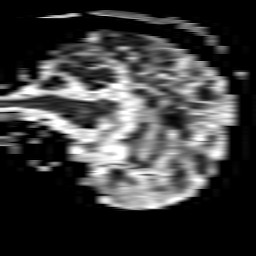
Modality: ADC
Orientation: sagittal
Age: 55
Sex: male
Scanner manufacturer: philips
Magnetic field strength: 1.5 T
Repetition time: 3.52 s
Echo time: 0.07078 s